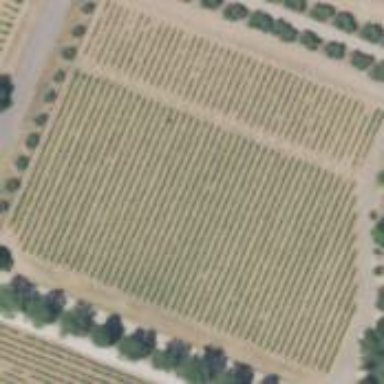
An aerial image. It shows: Vineyard growing grapes.